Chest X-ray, PA view. Patient: 54 years old, sex F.
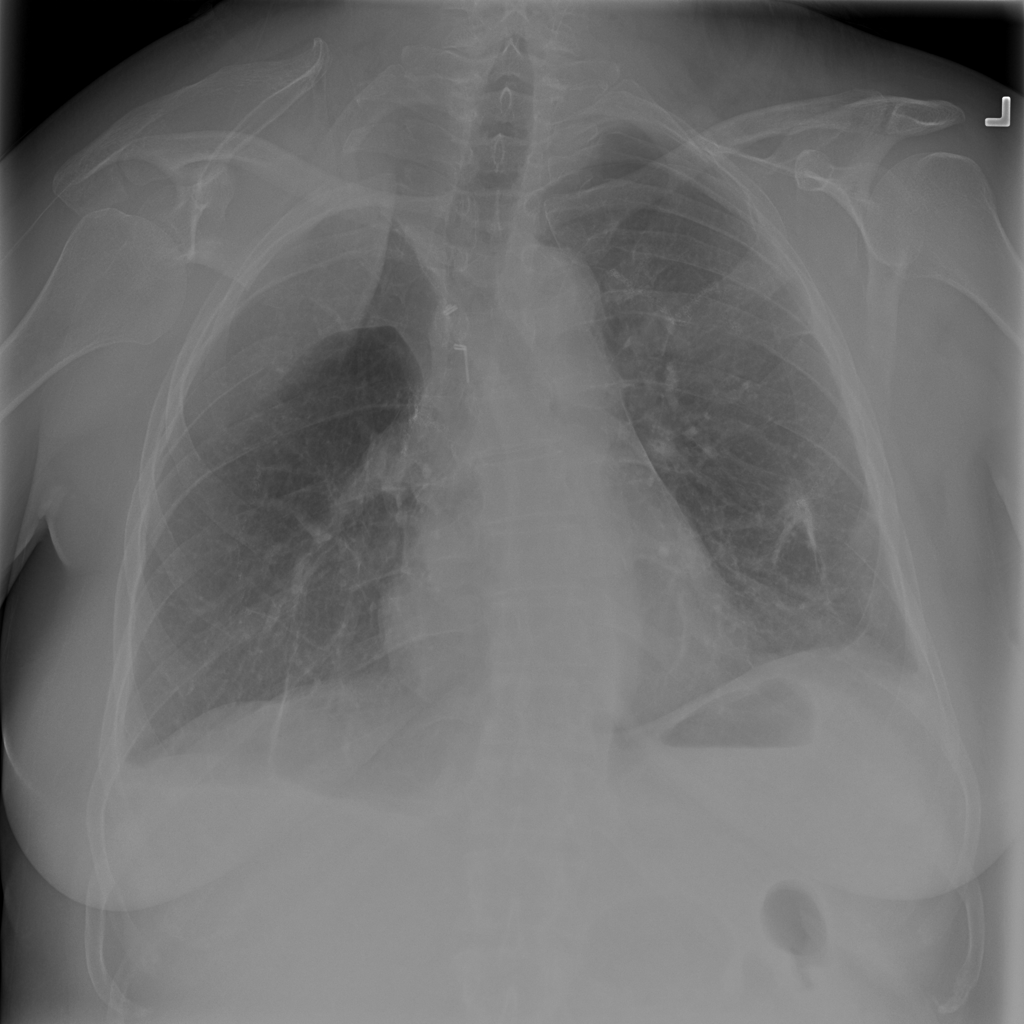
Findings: Pneumothorax